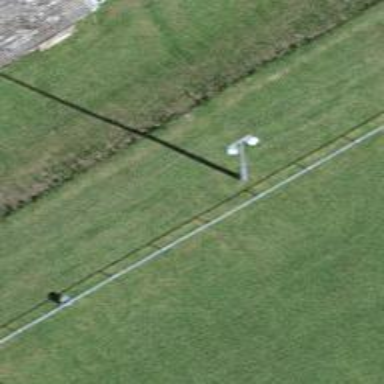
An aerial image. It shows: Utility pole as the man-made structure.